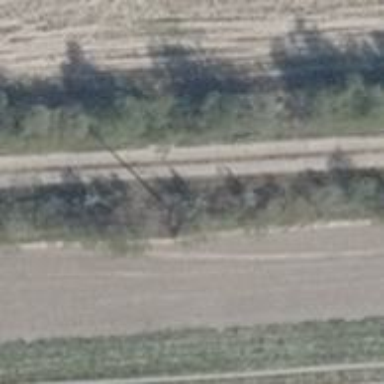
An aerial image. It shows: Power pole.